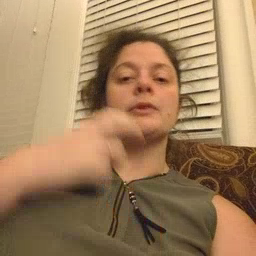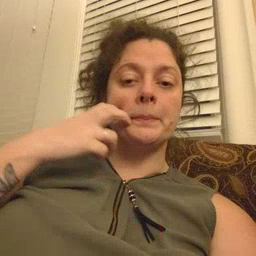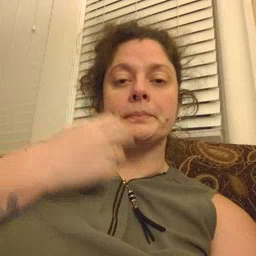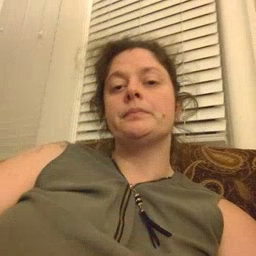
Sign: gum